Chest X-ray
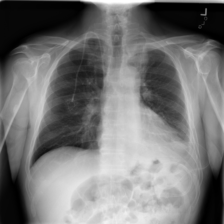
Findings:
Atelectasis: negative
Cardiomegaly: negative
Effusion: positive
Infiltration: negative
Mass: negative
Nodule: negative
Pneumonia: negative
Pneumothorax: negative
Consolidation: negative
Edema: negative
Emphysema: negative
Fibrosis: negative
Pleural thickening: positive
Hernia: negative